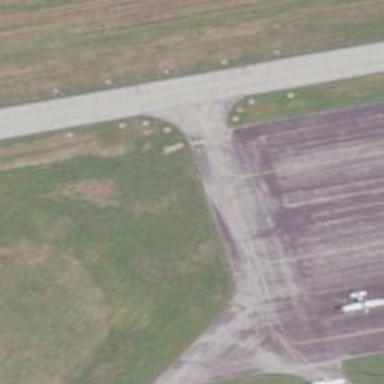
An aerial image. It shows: Image of taxiway at airport.